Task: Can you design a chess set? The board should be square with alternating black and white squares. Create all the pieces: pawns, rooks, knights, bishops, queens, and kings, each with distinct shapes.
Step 2831:
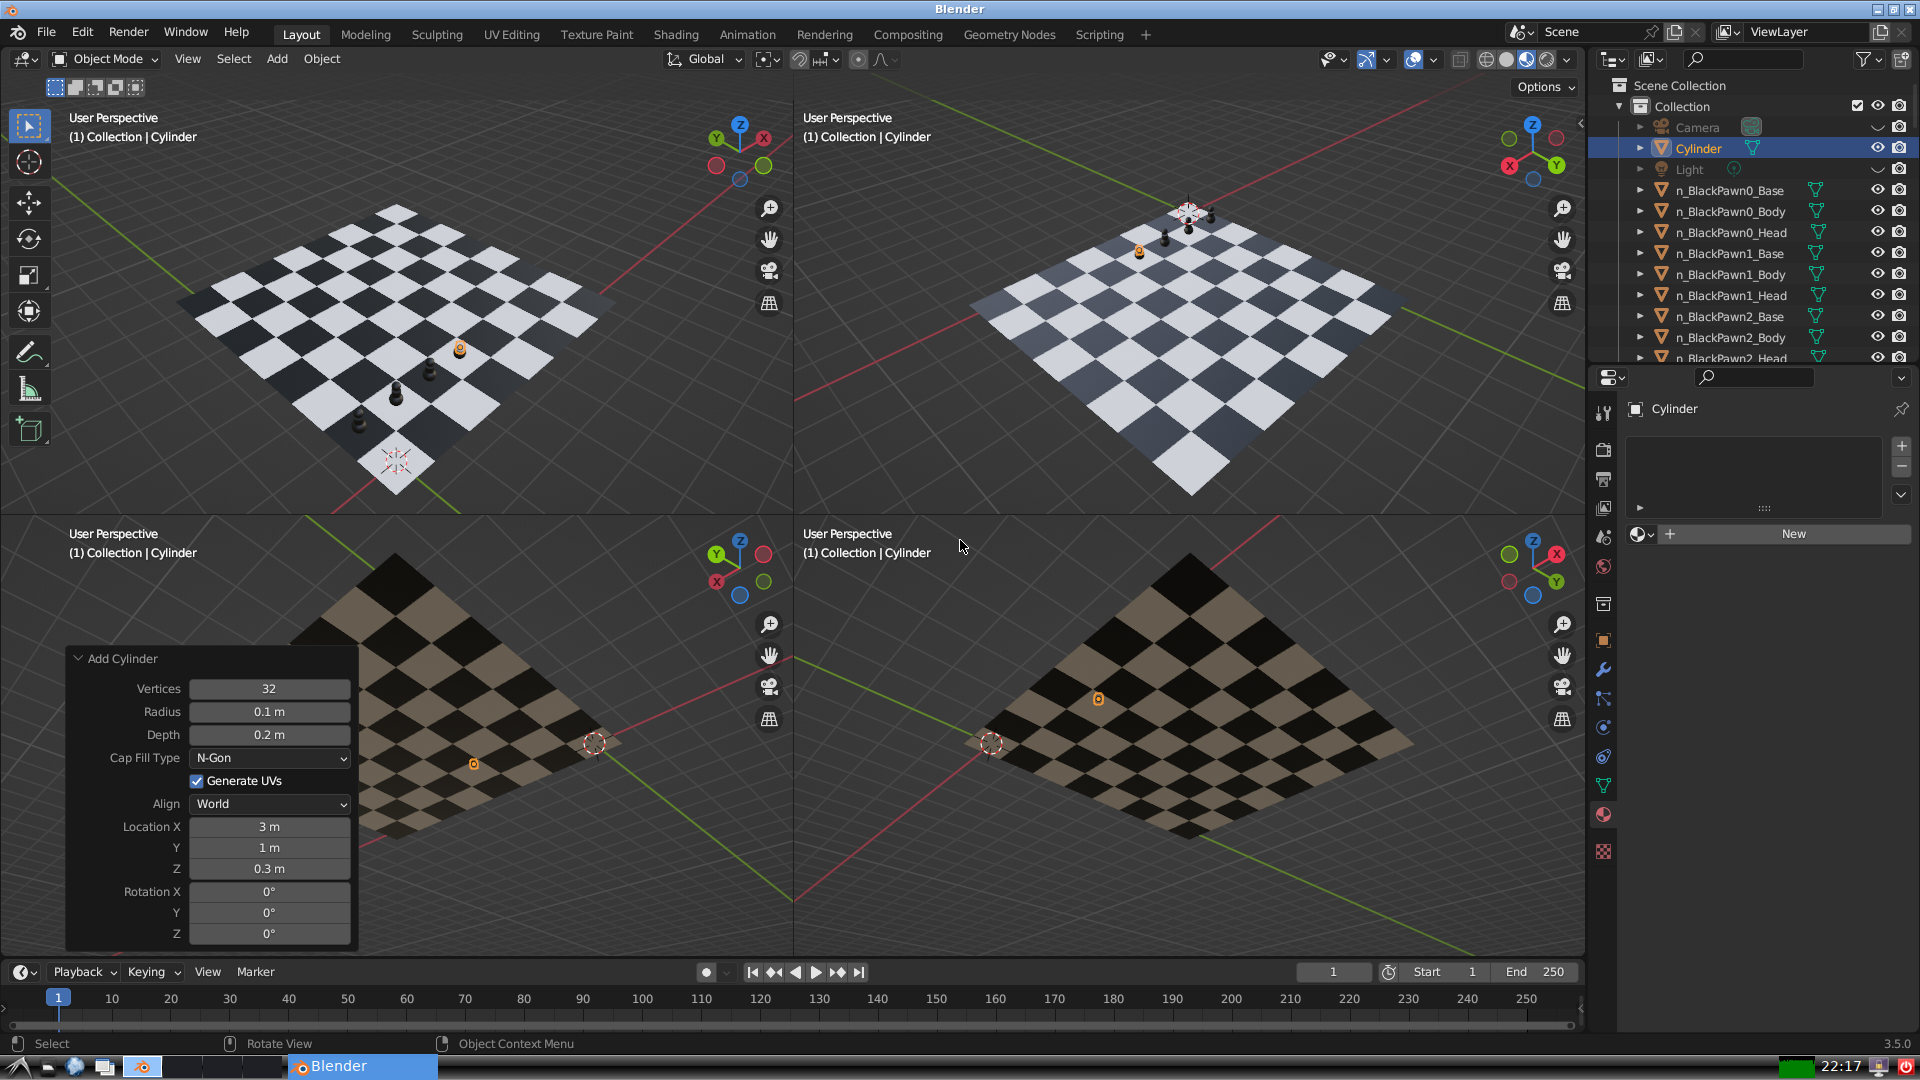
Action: {"key_press": ['Ctrl, Home']}